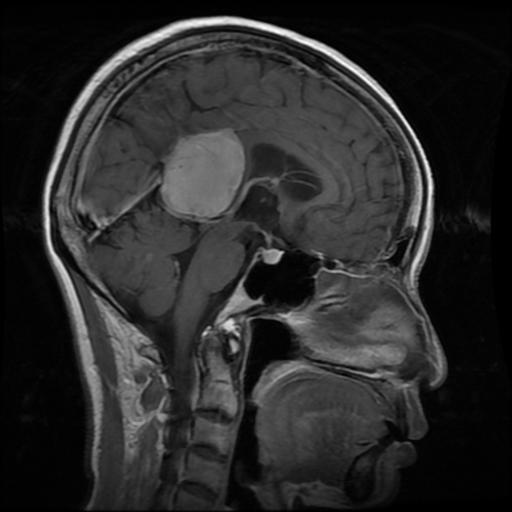
Label: meningioma